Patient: sex F, age 73
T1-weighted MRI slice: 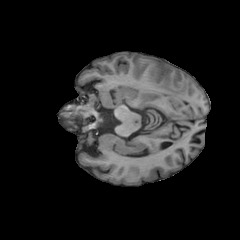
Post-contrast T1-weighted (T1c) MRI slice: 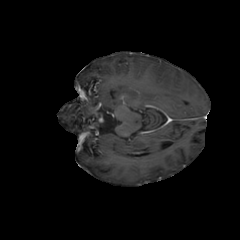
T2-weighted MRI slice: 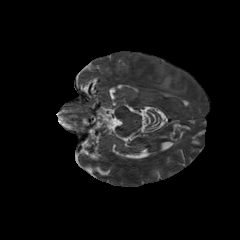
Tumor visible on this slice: yes
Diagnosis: Glioblastoma, IDH-wildtype
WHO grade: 4